Interaction volume radius: 5 \u00c5
Interaction volume height: 15 \u00c5
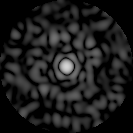
Disorder parameter: 0.8269